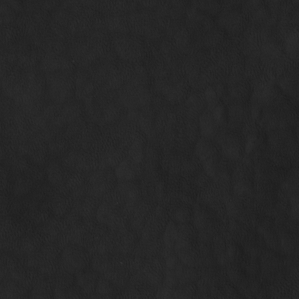
Label: non_frost